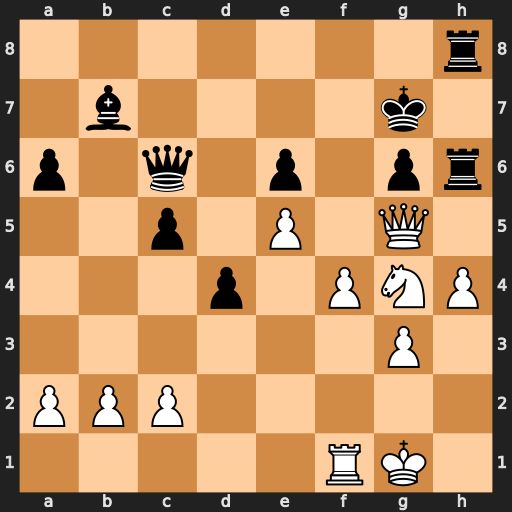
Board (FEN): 7r/1b4k1/p1q1p1pr/2p1P1Q1/3p1PNP/6P1/PPP5/5RK1
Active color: w
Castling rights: -
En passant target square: -
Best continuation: Qe7+ Kg8 Nf6#